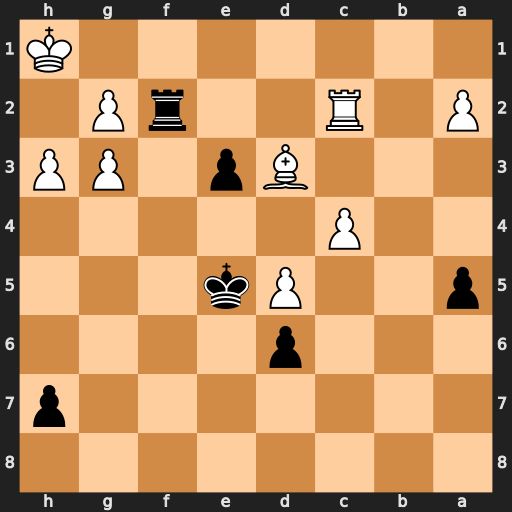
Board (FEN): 8/7p/3p4/p2Pk3/2P5/3Bp1PP/P1R2rP1/7K
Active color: b
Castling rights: -
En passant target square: -
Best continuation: Rxc2 Bxc2 e2